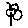
Label: flower